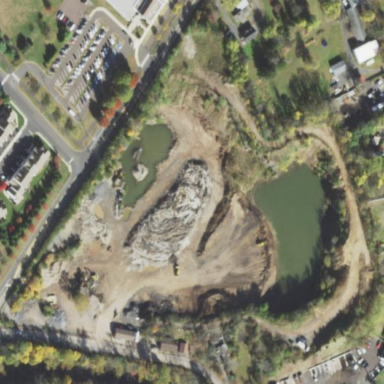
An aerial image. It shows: Quarry area.